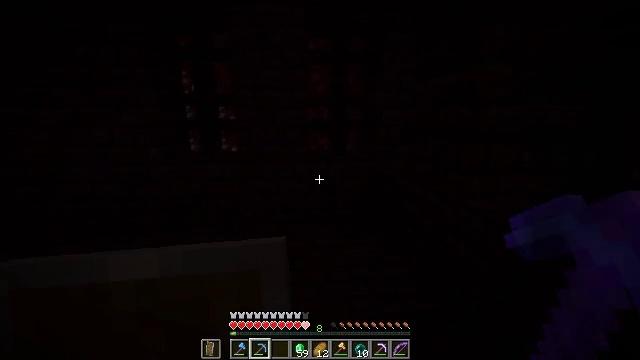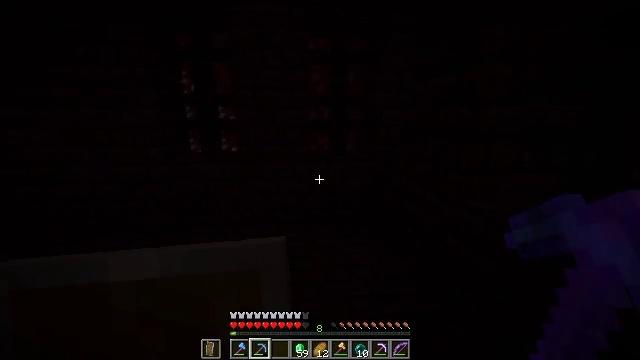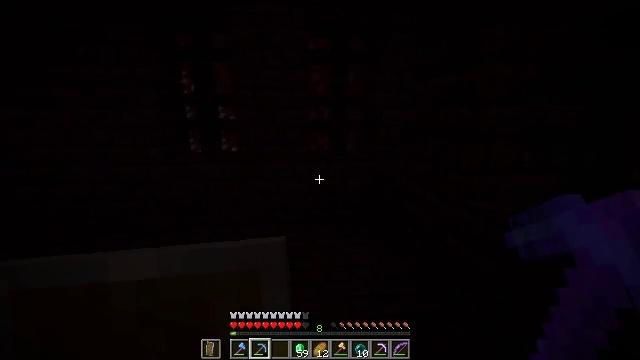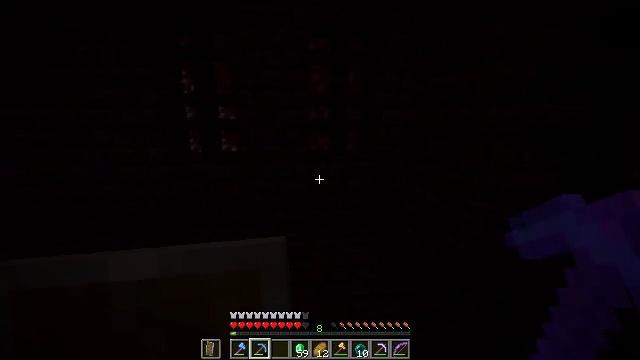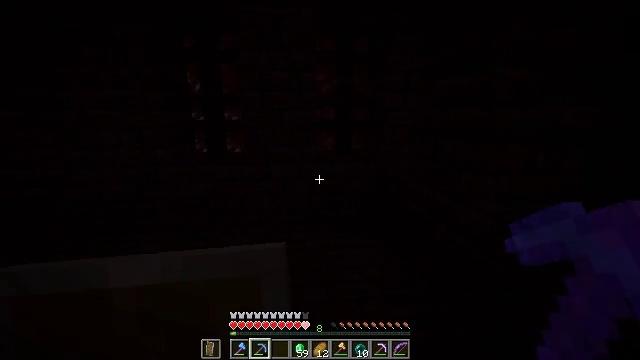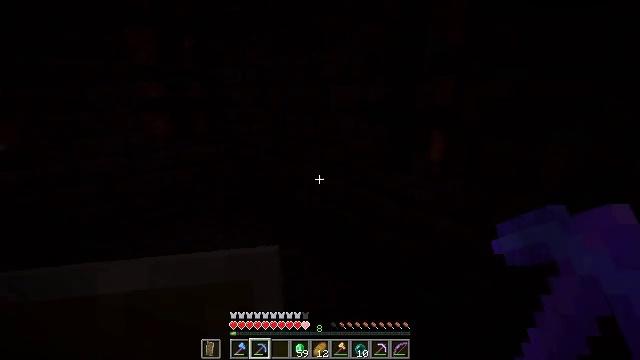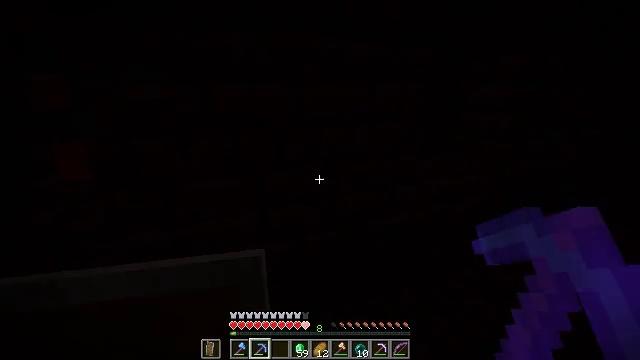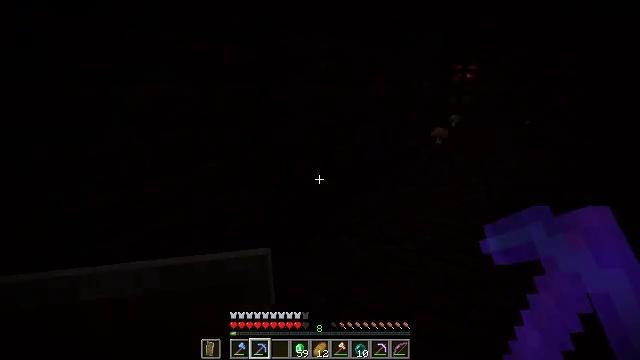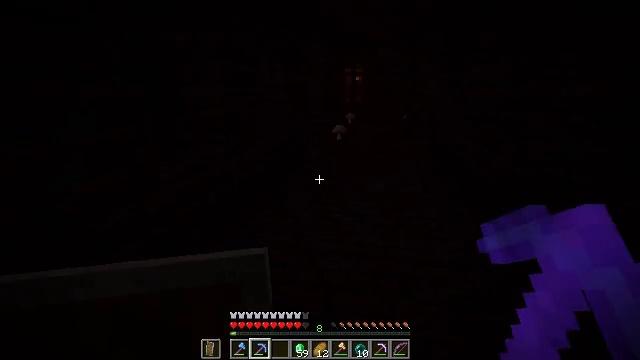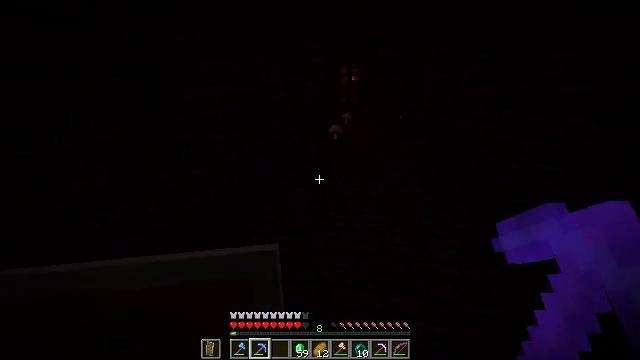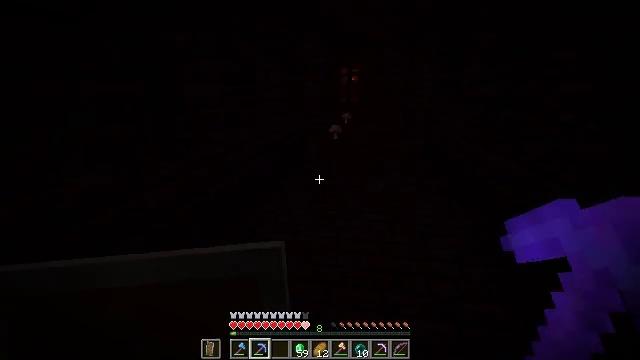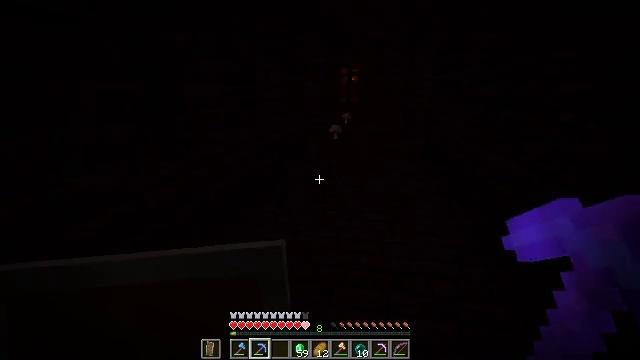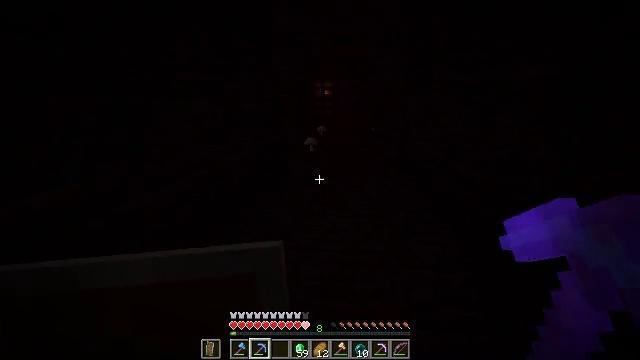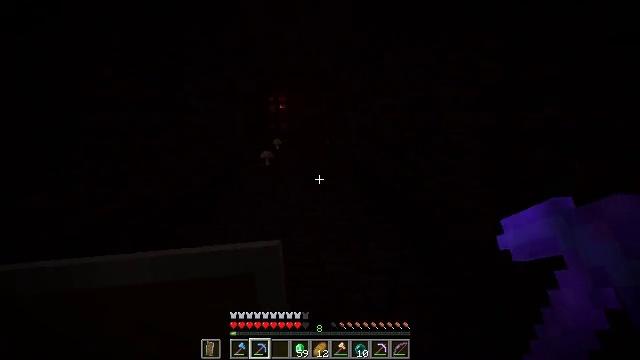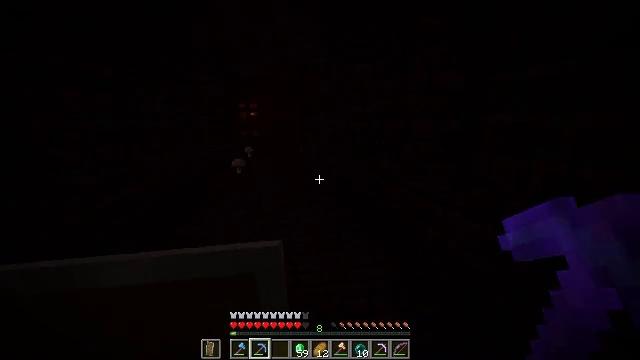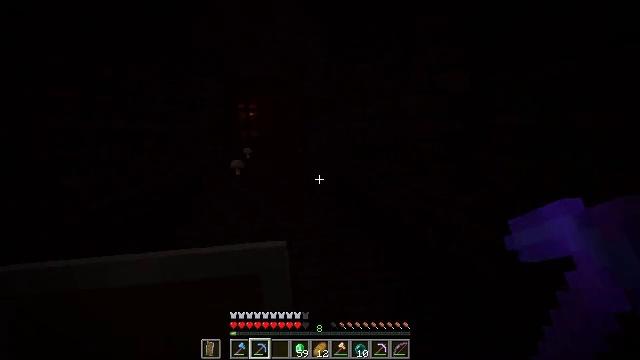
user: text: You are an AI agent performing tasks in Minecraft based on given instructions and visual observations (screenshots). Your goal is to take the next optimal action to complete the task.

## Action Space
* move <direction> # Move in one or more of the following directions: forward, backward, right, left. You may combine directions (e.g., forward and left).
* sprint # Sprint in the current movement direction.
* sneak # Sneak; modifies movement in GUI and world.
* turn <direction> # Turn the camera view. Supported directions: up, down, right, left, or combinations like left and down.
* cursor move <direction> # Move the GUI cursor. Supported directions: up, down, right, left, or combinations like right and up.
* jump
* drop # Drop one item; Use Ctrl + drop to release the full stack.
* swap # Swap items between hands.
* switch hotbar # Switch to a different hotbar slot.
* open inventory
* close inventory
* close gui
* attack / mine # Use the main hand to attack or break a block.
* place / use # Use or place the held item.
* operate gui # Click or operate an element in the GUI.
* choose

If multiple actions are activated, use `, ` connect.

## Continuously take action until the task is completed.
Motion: motion action
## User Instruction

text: Retrieve nether wart from the ground.
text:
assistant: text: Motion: no_op
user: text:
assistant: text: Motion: no_op
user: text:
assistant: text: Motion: no_op
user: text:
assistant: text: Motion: move left
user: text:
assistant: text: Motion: move left, turn right and down
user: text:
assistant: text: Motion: move left, turn right
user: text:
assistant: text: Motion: turn right
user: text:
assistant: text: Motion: turn right
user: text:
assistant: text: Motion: no_op
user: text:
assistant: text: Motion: no_op
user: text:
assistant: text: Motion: no_op
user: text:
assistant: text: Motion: turn right and up
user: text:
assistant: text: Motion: turn right and up
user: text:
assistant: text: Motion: move forward, turn right and up
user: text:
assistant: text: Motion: move forward
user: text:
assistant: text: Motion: move forward
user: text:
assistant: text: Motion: move forward, turn left
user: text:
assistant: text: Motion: move forward, turn left
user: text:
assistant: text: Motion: move forward, sprint, turn left
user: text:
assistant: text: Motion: move forward, sprint, turn left
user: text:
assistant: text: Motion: move forward, sprint, turn left
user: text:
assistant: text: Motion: move forward, sprint
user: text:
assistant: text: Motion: move forward, sprint
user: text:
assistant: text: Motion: move forward, sprint
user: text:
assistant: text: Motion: move forward, sprint, turn left
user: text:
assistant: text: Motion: move forward, sprint, turn left
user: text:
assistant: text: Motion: move forward, sprint
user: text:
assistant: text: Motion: move forward, sprint
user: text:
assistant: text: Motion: move forward, sprint
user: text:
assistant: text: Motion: move forward, sprint